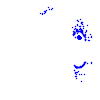
Particle: proton